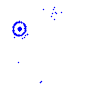
Particle: kaon